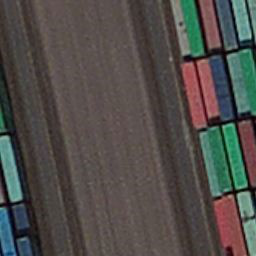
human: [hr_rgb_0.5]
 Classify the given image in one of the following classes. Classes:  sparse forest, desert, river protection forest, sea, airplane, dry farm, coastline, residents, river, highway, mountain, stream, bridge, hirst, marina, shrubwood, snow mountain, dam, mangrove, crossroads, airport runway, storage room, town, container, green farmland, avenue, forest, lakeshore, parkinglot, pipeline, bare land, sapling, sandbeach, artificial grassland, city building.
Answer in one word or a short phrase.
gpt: container